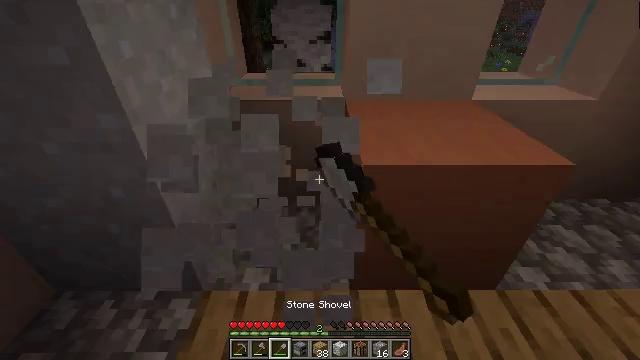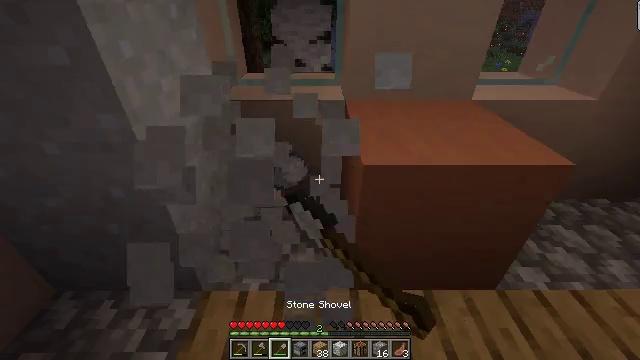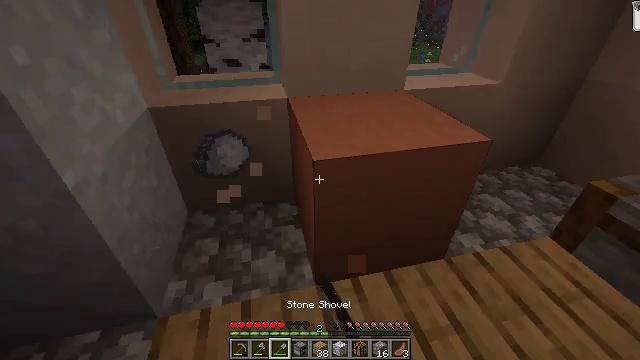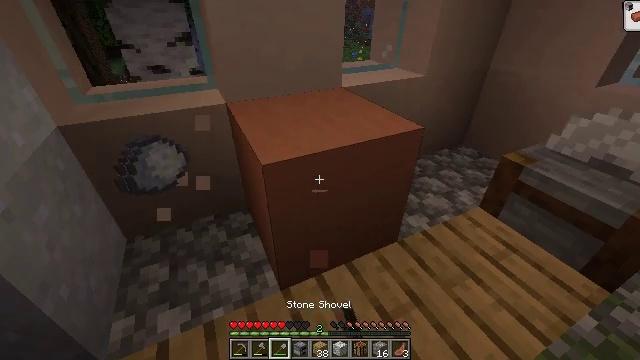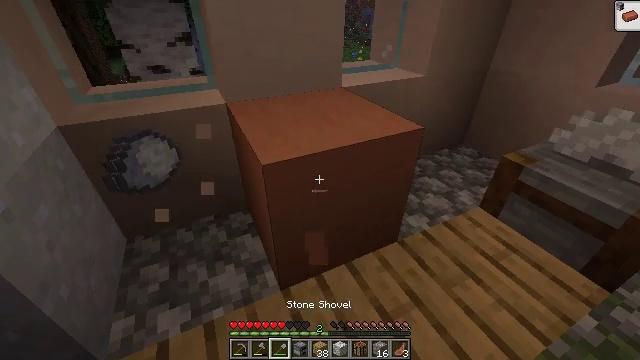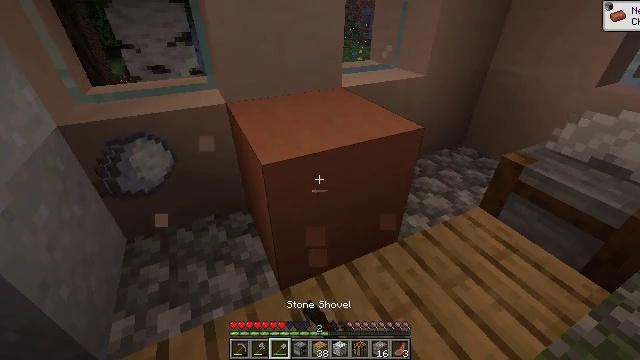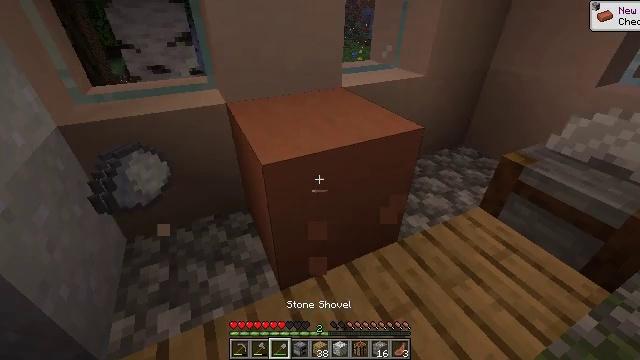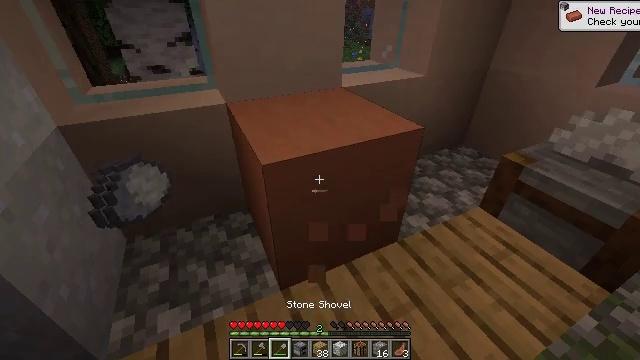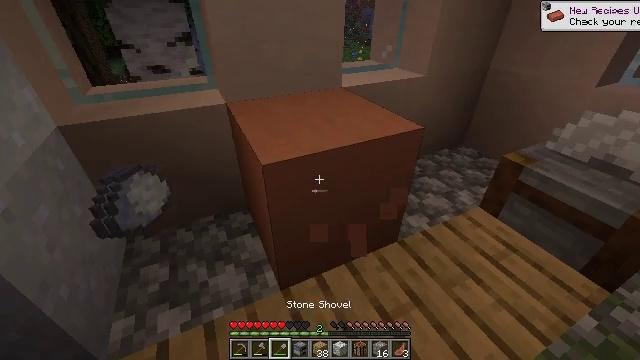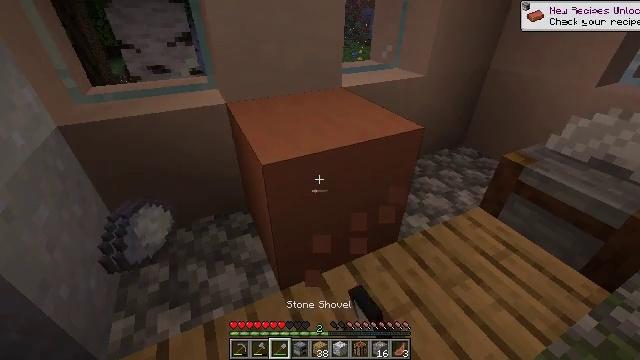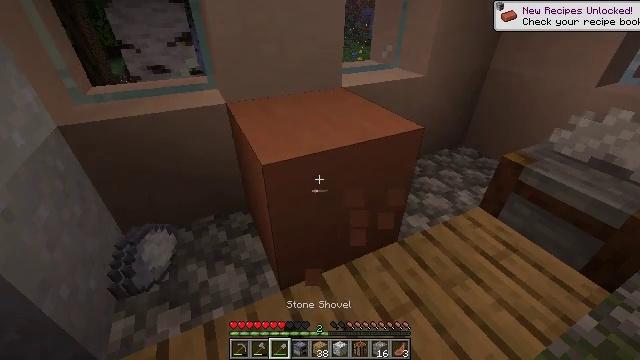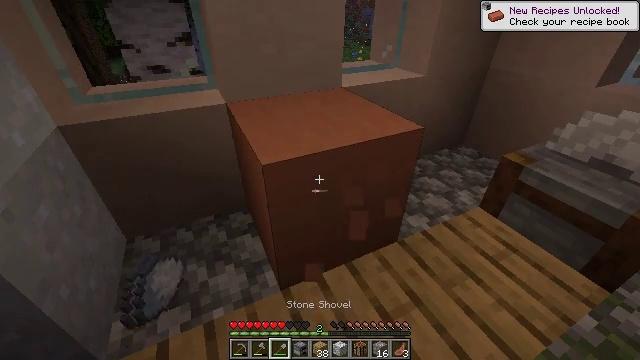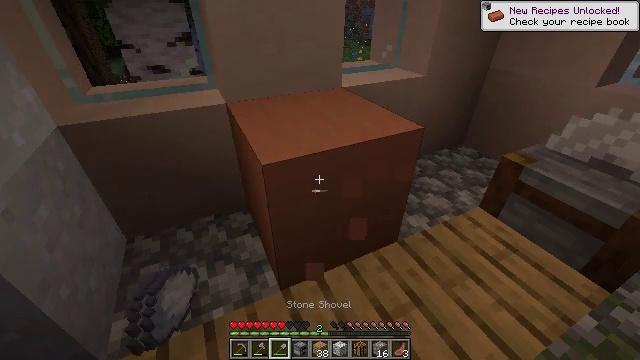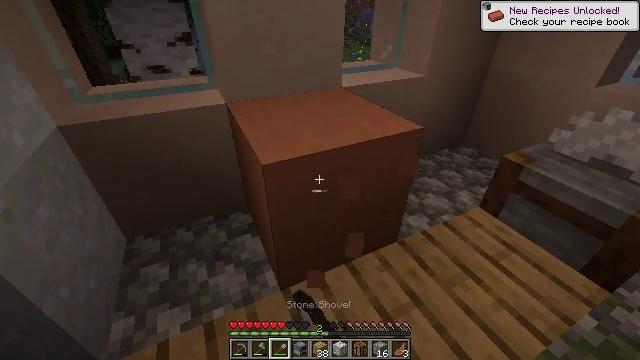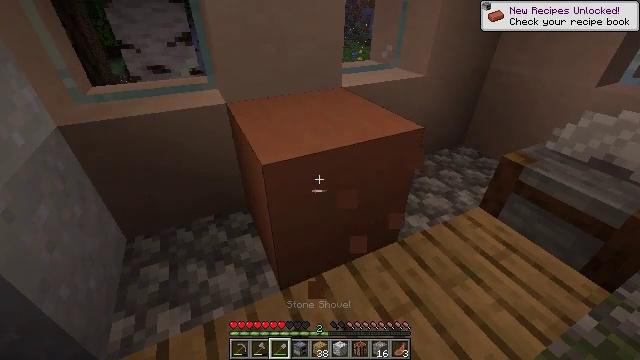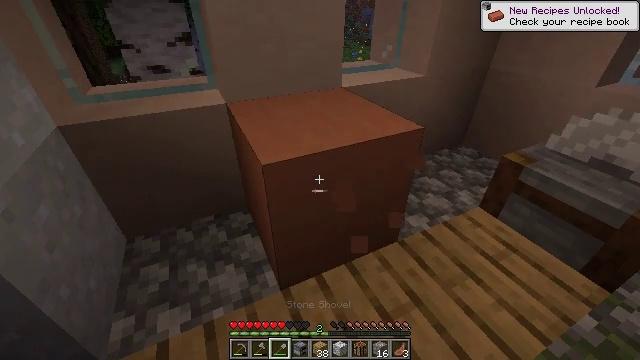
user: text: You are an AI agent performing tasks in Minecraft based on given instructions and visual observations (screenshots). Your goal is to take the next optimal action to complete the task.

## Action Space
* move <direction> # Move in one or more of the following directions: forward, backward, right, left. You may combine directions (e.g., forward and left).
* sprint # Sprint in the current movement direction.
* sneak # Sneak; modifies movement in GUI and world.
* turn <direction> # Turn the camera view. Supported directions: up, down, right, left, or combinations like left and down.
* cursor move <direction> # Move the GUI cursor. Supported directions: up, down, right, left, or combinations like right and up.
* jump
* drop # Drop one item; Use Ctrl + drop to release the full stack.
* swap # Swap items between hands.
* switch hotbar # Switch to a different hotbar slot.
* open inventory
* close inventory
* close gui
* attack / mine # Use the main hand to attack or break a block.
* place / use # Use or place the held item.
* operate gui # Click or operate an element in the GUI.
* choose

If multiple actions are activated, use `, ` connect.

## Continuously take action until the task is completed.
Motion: motion action
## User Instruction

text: Break terracotta to collect it.
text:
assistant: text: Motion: attack / mine
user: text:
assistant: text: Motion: turn right, attack / mine
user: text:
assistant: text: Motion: turn right
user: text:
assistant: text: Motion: attack / mine
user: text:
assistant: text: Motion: attack / mine
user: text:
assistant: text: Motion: attack / mine
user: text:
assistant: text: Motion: attack / mine
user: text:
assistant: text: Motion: attack / mine
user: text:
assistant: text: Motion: attack / mine
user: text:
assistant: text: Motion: attack / mine
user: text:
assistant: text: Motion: attack / mine
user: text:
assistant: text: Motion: attack / mine
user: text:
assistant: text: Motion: attack / mine
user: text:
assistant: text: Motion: attack / mine
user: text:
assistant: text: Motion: attack / mine
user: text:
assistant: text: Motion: attack / mine
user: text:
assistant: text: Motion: attack / mine
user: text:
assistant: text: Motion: attack / mine
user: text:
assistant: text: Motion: attack / mine
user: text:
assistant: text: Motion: attack / mine
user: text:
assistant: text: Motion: attack / mine
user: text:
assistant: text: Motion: attack / mine
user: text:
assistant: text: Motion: attack / mine
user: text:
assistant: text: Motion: attack / mine
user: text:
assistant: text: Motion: attack / mine
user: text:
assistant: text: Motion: attack / mine
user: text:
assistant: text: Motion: switch to hotbar 1
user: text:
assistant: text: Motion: switch to hotbar 1
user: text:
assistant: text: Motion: attack / mine, switch to hotbar 1
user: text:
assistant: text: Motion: attack / mine